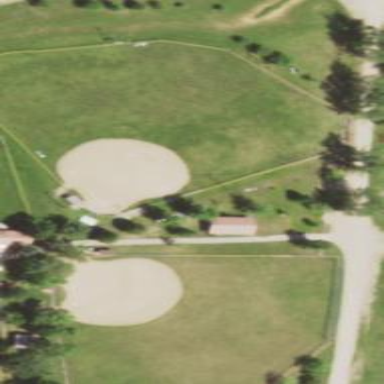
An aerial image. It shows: Softball pitch used for baseball games.